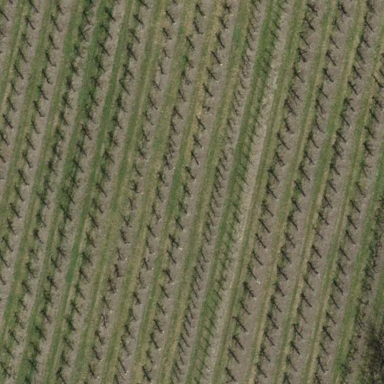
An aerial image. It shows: Beautiful vineyard in the countryside.